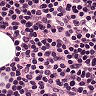
Metastatic tissue present: no